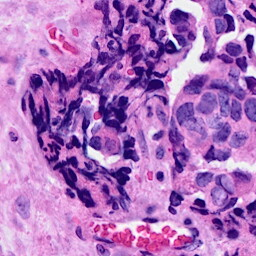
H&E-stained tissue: Breast